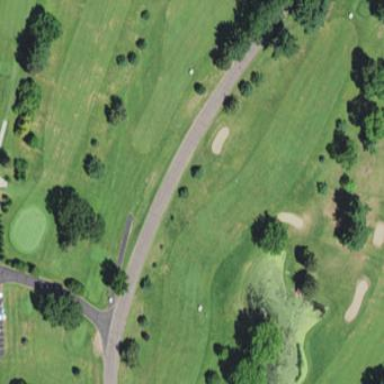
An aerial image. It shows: Rough area on grassy golf course.